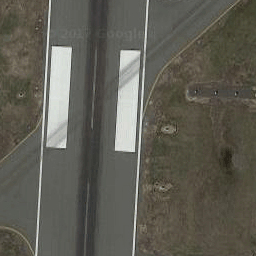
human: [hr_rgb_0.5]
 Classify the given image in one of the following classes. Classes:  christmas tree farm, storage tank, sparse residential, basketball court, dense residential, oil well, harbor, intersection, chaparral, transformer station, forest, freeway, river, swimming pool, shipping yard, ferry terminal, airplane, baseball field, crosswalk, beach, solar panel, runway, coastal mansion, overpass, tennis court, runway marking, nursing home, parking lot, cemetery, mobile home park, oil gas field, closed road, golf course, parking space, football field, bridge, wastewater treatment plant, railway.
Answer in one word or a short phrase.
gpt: runway